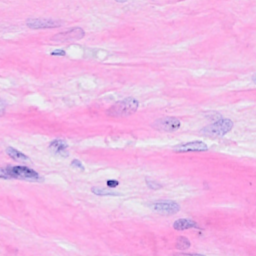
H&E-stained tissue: Breast